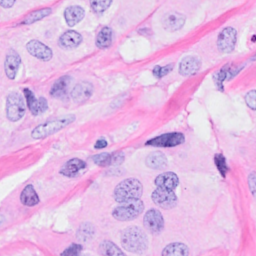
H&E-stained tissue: Breast